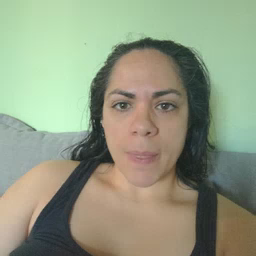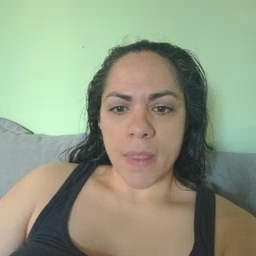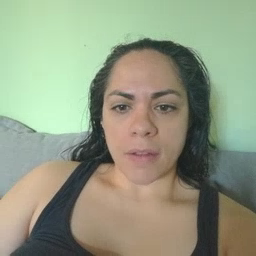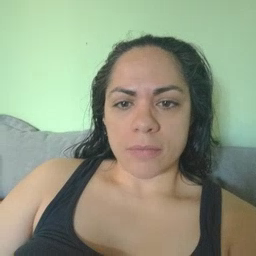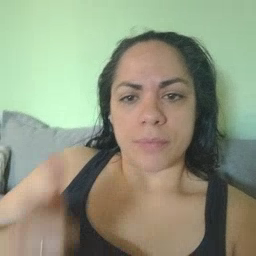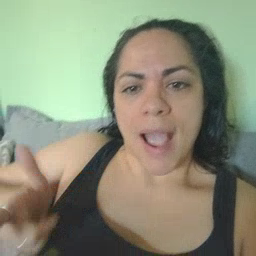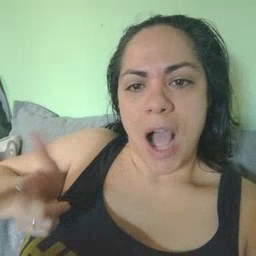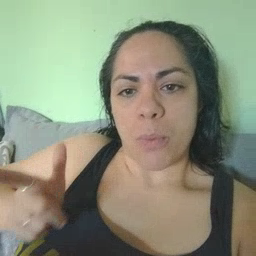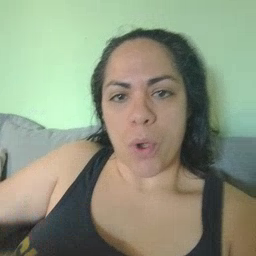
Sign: cowboy